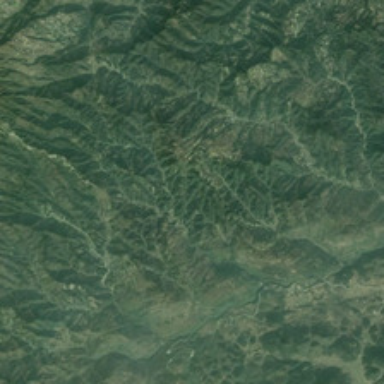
The mountain is full of tall trees .